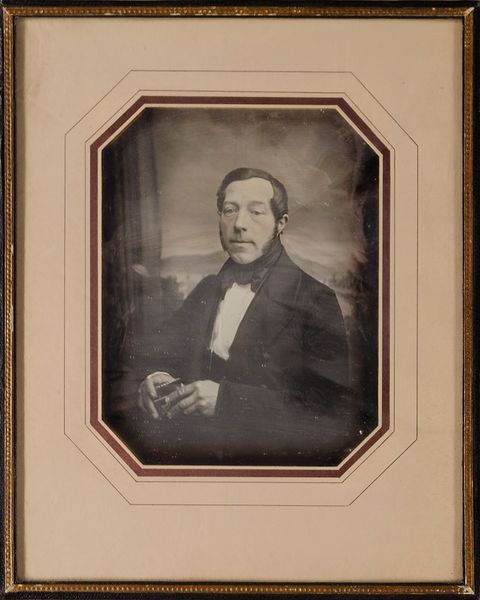
Titel: Egert Grimm
Künstler: Carl Ferdinand Stelzner
Standort: Hamburg
Institution: Museum für Kunst und Gewerbe Hamburg
Schlagwörter: mann, portrait, foto, fotografie, photographie, photo, lichtbild, daguerreotypie, bildwerke, angewandte und bildende kunst, hessische systematik, porträt, porträtfotografie, porträtphotographie, hüftbild